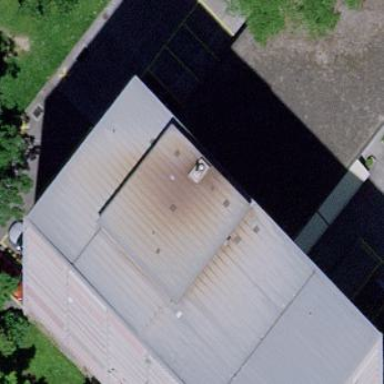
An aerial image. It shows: View of roof of building.